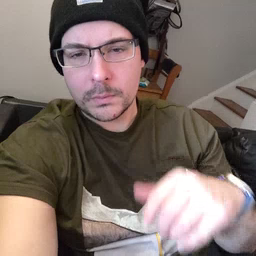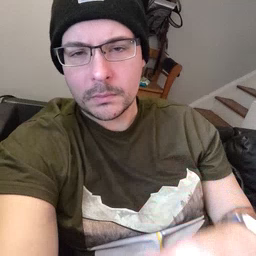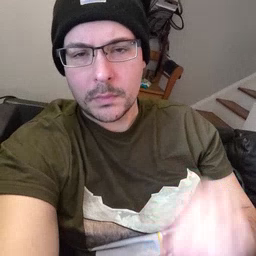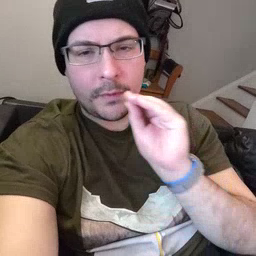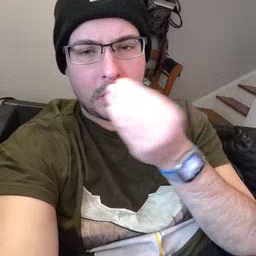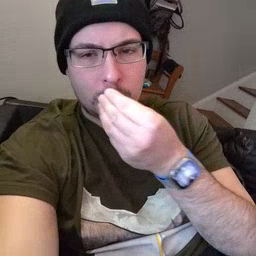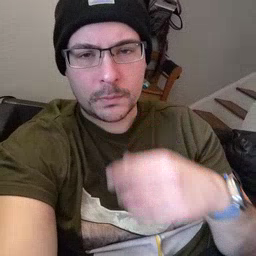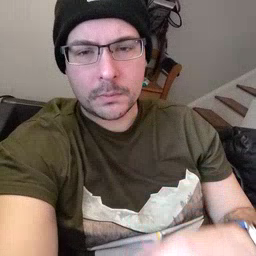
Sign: flower